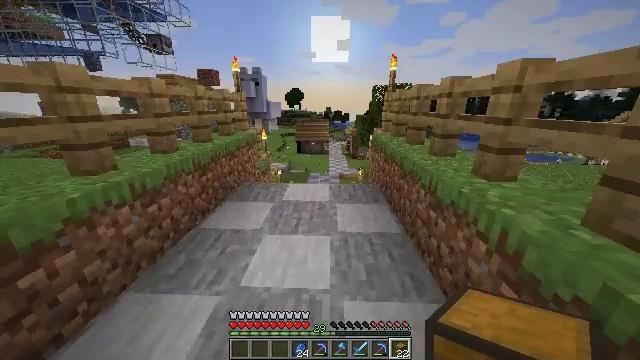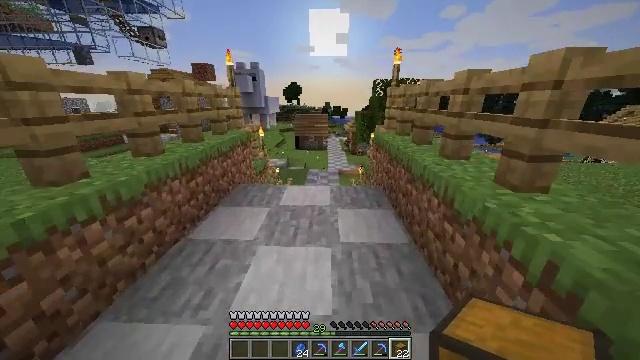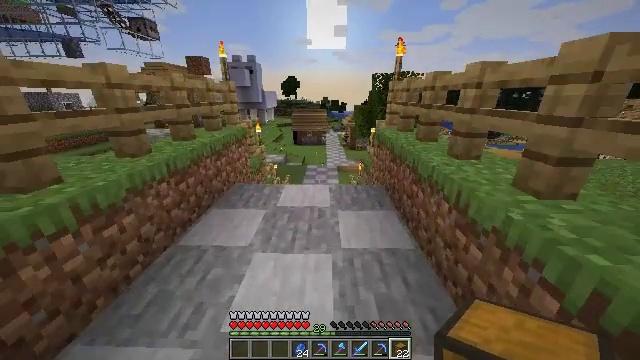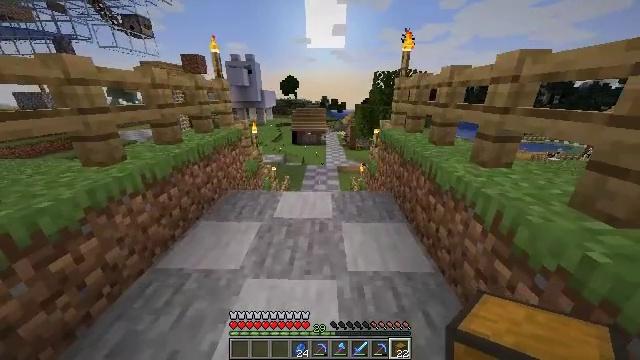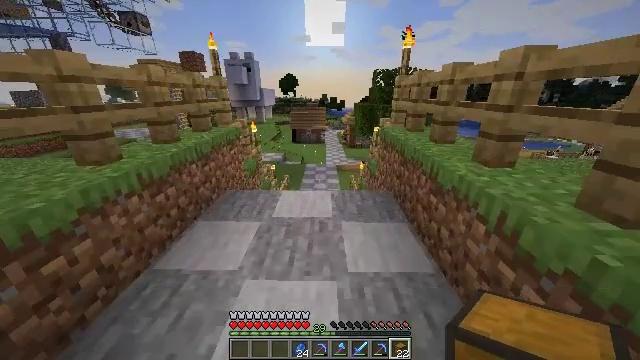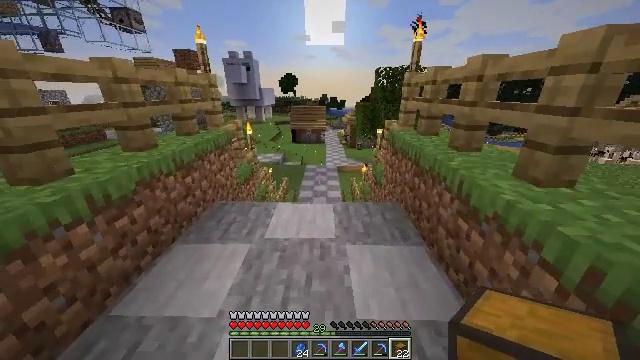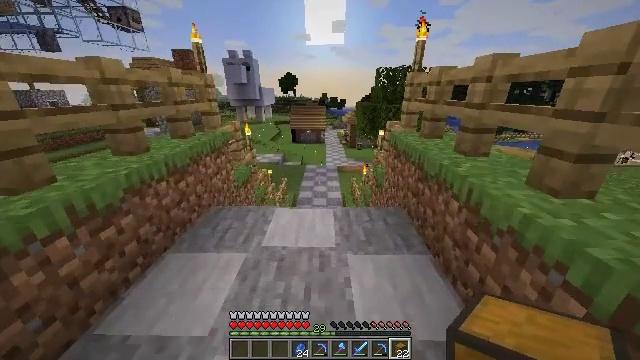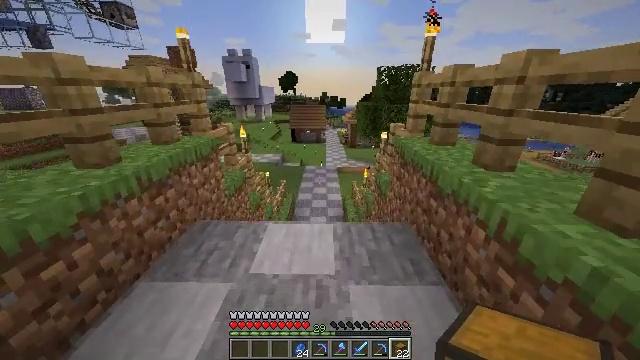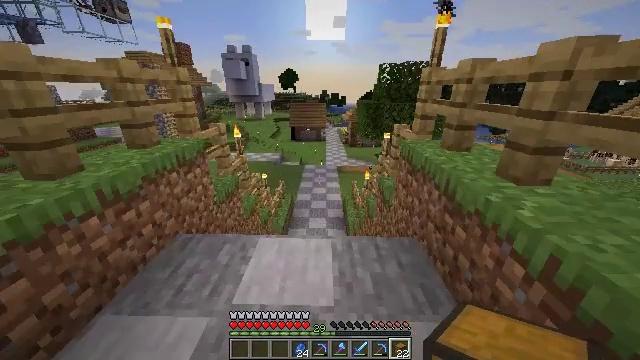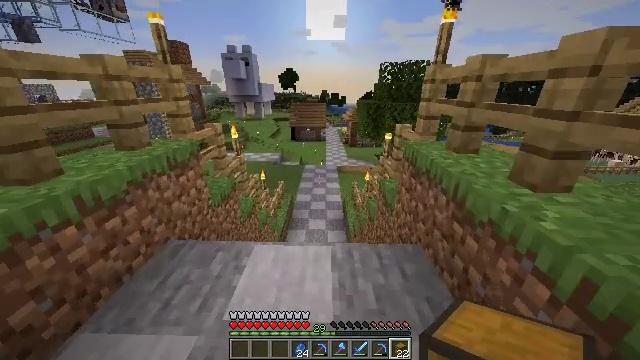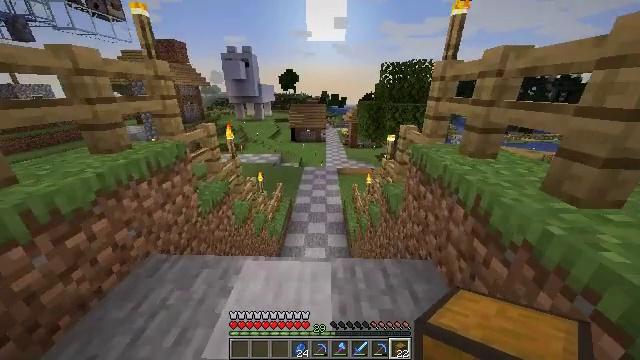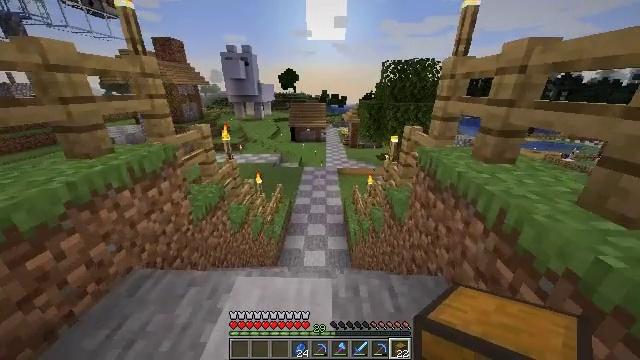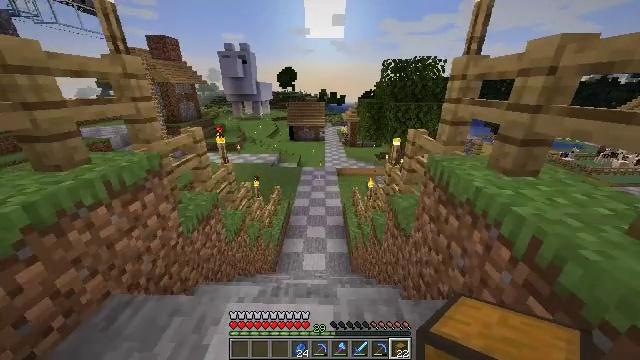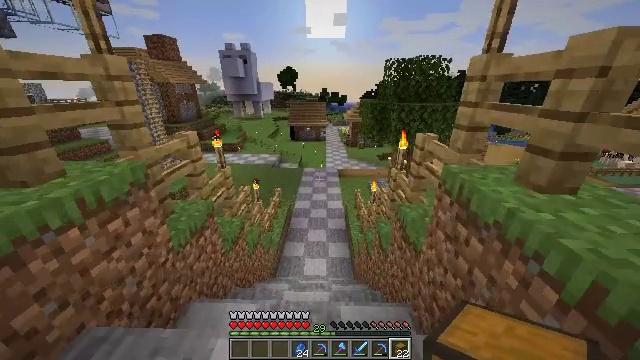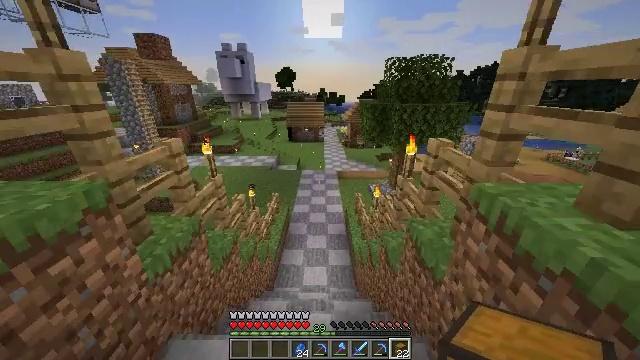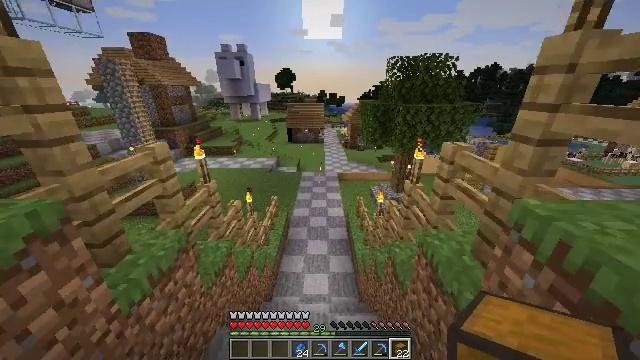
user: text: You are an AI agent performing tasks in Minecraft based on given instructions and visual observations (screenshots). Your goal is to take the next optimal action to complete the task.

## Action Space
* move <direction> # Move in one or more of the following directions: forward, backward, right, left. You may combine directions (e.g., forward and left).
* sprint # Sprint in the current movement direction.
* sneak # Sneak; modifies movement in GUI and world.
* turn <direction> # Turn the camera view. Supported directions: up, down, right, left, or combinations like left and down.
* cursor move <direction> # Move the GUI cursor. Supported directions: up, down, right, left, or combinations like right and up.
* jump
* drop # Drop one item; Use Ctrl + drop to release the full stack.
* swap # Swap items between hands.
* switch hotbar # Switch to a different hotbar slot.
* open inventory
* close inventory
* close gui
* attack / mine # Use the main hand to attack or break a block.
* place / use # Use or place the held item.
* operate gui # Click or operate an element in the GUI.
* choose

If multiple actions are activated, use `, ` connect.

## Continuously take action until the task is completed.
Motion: motion action
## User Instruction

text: Utilize crafting to create an apple.
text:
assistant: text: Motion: move forward, turn down
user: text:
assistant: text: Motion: move forward, turn down
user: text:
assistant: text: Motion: move forward
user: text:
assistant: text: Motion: move forward, sprint
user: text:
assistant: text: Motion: move forward, sprint
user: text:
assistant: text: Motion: move forward, sprint
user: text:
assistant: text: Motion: move forward, sprint
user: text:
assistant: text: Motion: move forward
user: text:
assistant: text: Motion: move forward
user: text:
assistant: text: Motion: move forward
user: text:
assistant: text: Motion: move forward, sprint
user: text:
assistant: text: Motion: move forward, sprint
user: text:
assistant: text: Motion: move forward, sprint
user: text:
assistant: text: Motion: move forward, sprint
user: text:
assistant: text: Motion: move forward, sprint
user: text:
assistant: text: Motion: move forward
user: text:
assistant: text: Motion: move forward
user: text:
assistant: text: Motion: move forward
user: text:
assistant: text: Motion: move forward, sprint
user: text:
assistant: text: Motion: move forward, sprint
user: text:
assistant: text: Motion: move forward, sprint
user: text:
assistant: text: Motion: move forward, sprint
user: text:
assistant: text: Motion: move forward
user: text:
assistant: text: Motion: move forward
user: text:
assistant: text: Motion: move forward
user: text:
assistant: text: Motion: move forward, sprint
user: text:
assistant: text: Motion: move forward, sprint
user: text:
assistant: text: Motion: move forward, sprint
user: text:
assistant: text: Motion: move forward, sprint
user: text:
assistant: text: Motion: move forward